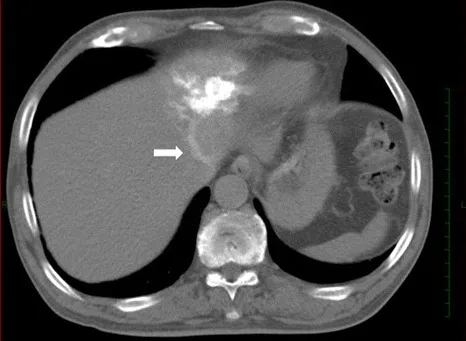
A case of AML with early venous return. CT angiography via the left hepatic artery showed a patchy enhanced tumor in S3 with early venous return to left hepatic vein (arrow).
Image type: radiology (ct)